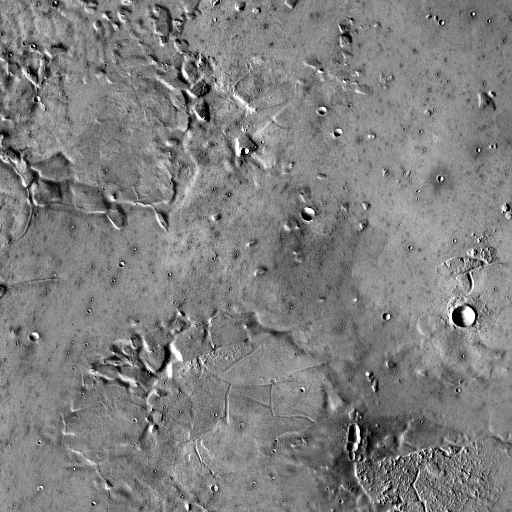
Crater classes present: Background, Other